Question: # mongooseimctl live

Does this mean I dont have enough physical memory?
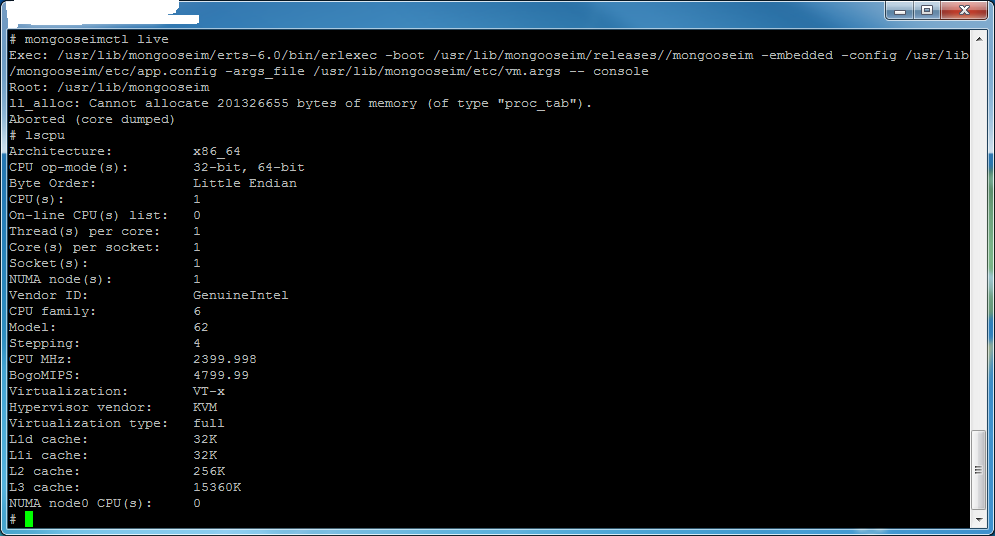
Answer: Yeah it seems like you ran out of memory. Try decreasing the default heap size or just limit the number of processes at the time you start mangoose.